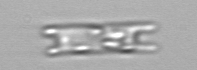
Label: Eucampia